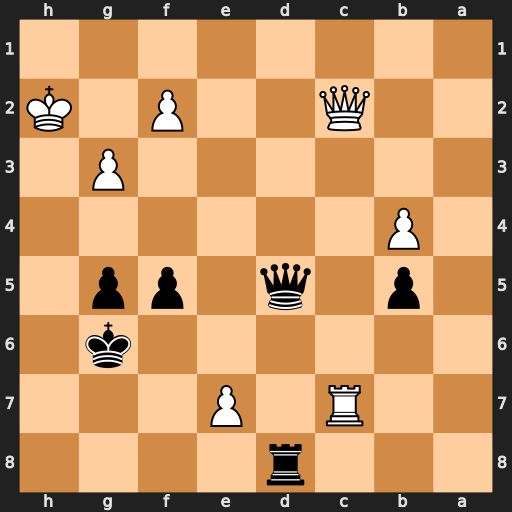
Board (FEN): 3r4/2R1P3/6k1/1p1q1pp1/1P6/6P1/2Q2P1K/8
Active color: b
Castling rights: -
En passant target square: -
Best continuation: Rh8+ Kg1 Qh1#